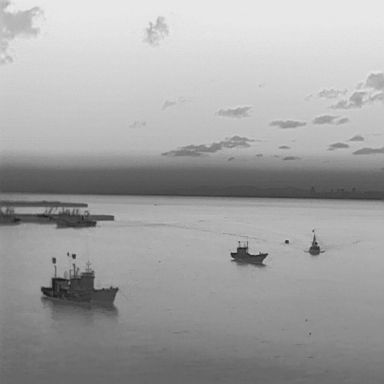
There are five bulk_carriers in the infrared image.